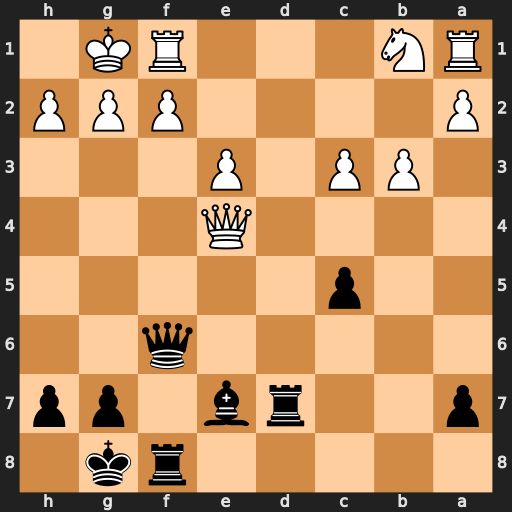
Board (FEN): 5rk1/p2rb1pp/5q2/2p5/4Q3/1PP1P3/P4PPP/RN3RK1
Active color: b
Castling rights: -
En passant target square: -
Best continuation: Qxf2+ Rxf2 Rd1+ Rf1 Rdxf1#